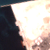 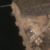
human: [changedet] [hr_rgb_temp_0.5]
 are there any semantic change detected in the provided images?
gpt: Different buildings have been made on the coast.